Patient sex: M
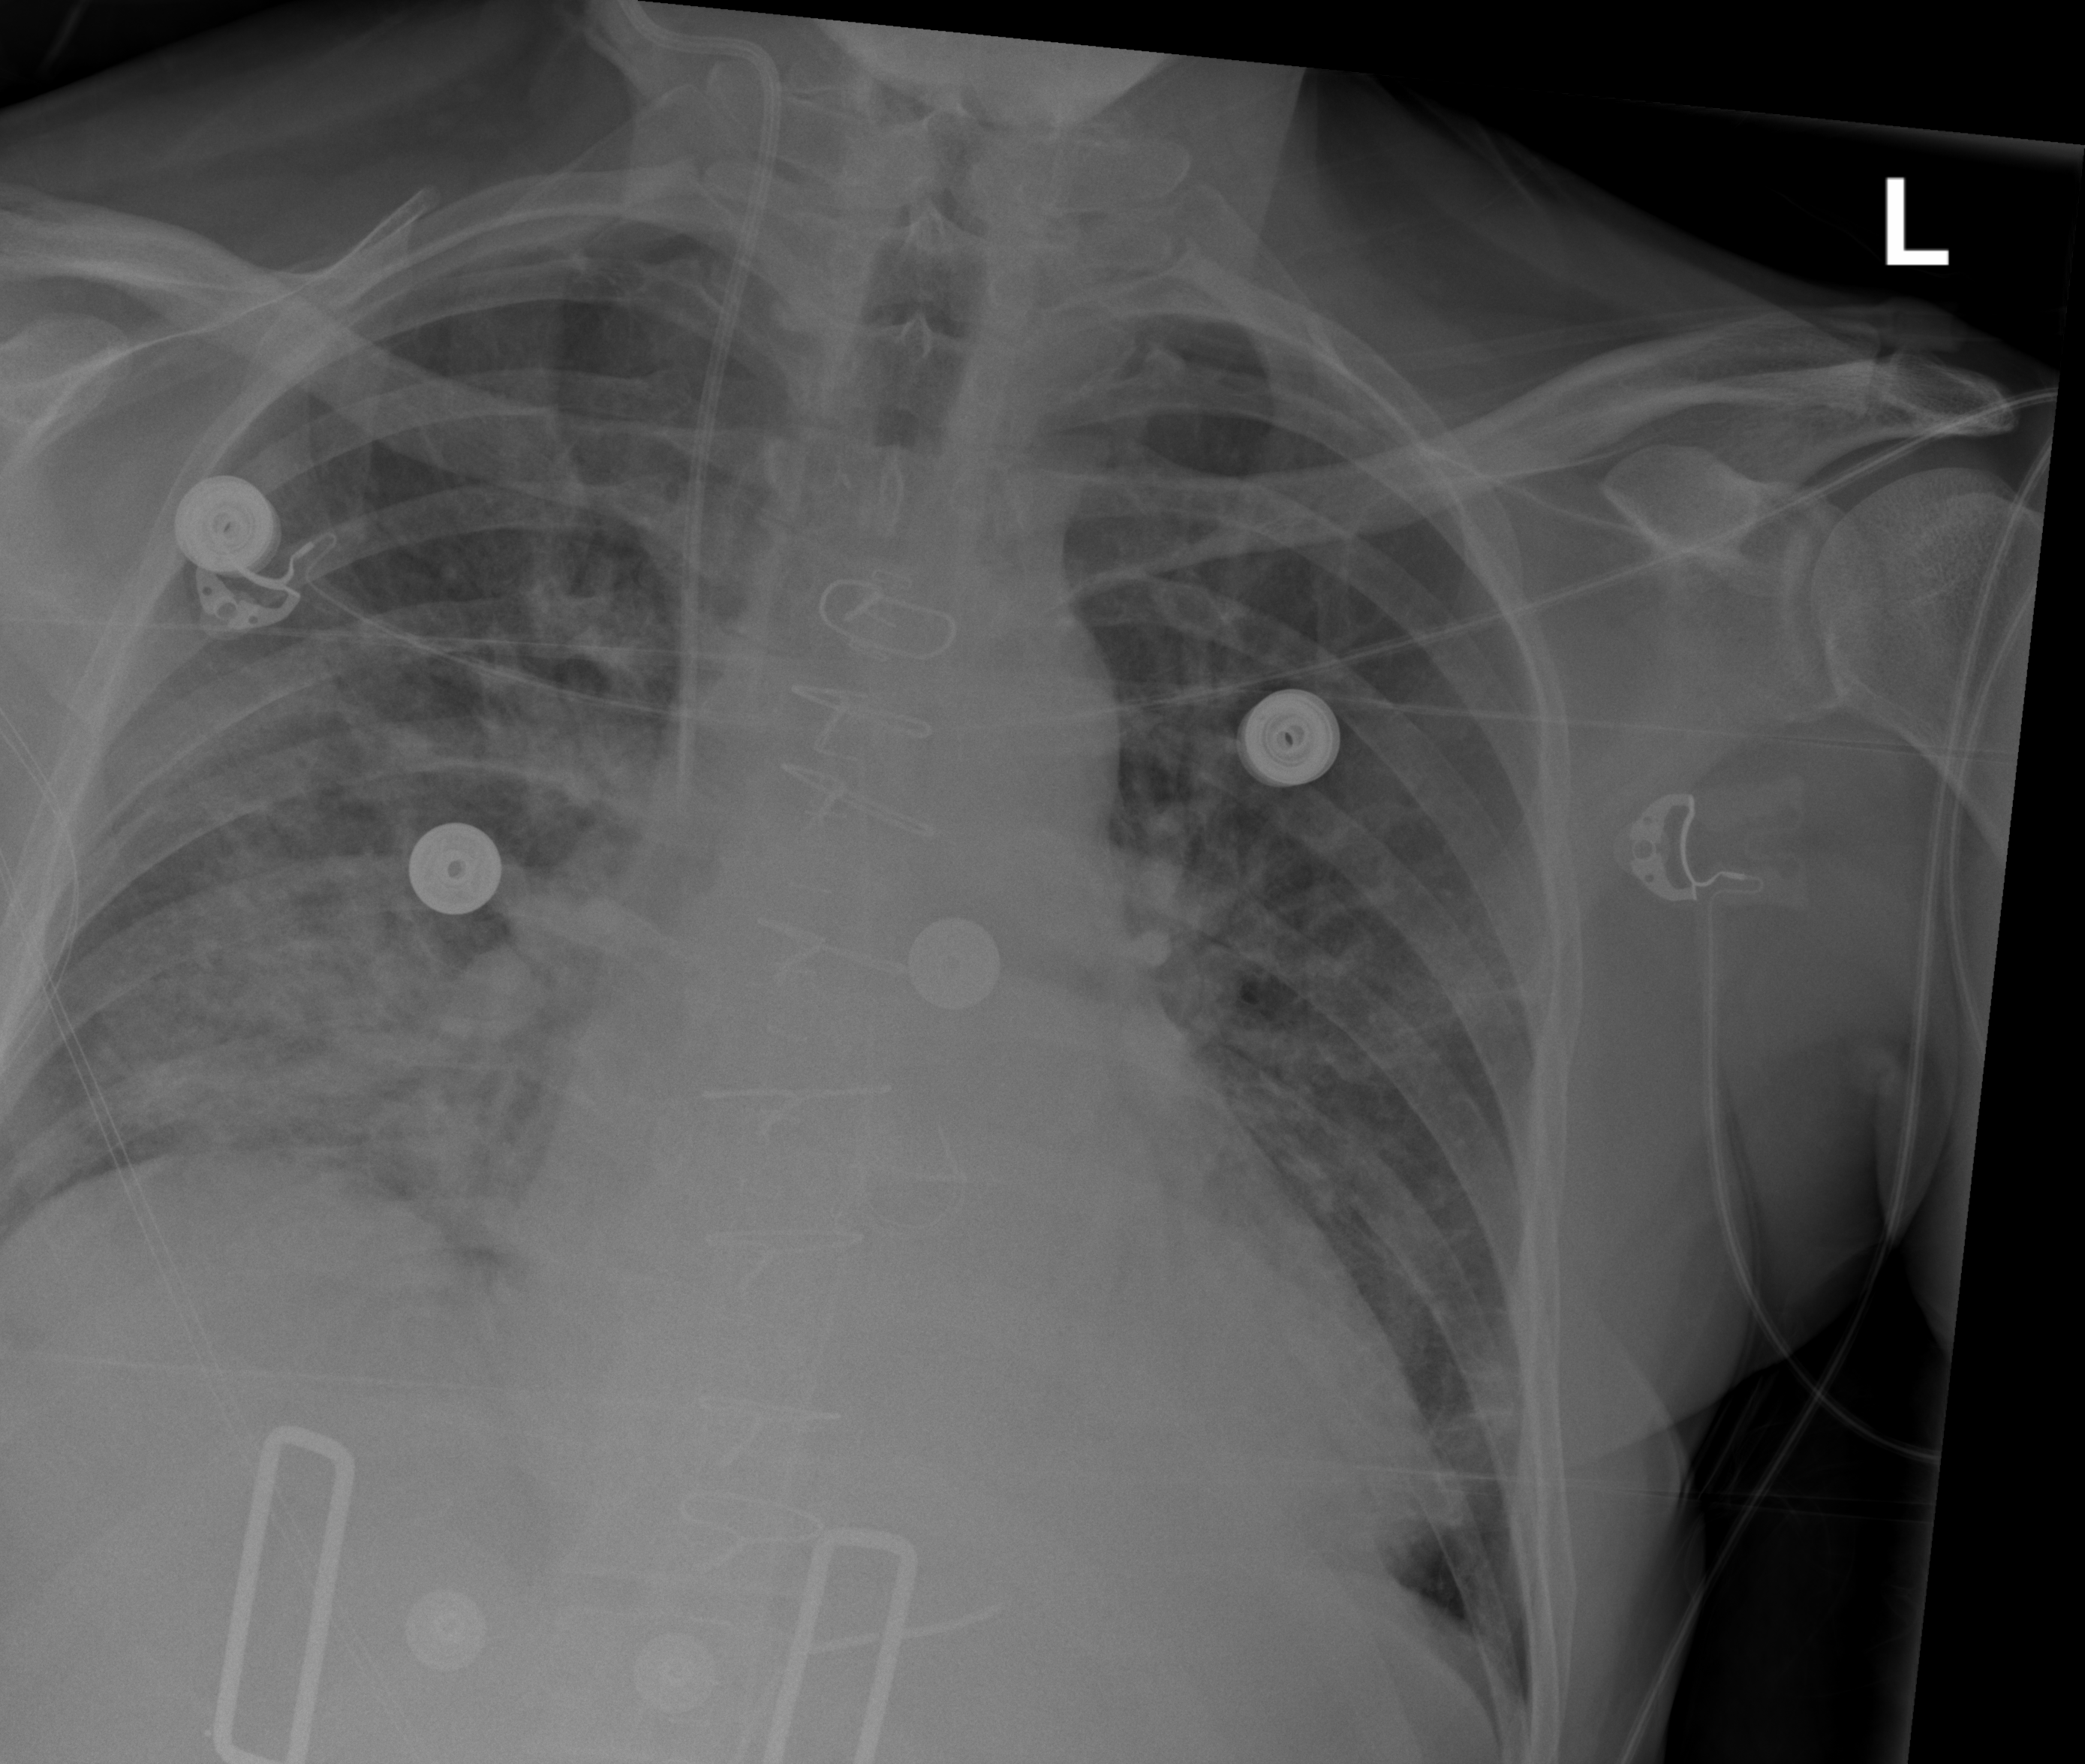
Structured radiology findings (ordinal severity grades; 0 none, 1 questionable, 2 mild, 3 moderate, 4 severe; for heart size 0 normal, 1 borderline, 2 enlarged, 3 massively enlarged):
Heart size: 1
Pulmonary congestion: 2
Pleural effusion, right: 0
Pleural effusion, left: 0
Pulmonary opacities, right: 3
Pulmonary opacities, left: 2
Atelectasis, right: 3
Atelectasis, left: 2